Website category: restaurant
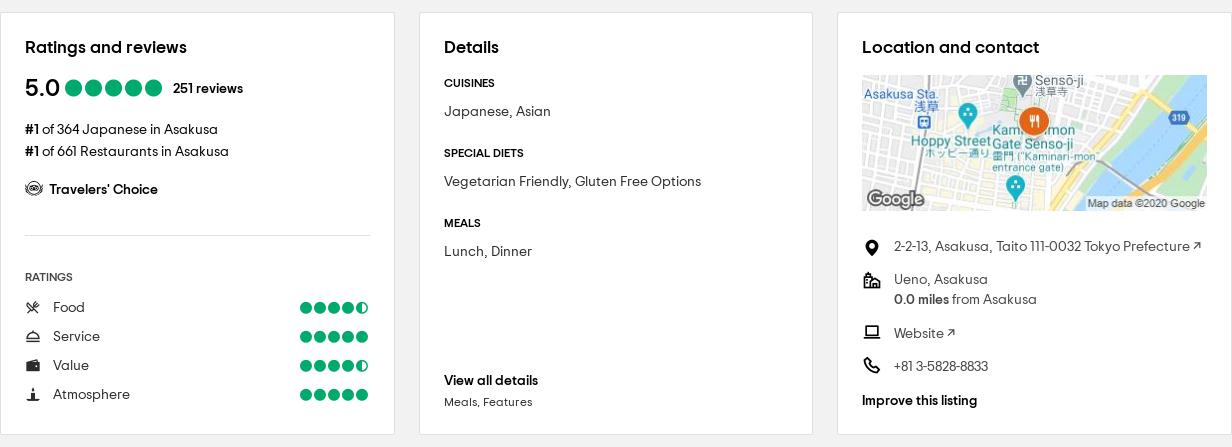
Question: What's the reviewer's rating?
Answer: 5.0

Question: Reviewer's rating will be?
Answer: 5.0

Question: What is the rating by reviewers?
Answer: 5.0

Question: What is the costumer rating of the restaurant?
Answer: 5.0

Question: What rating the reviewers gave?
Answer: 5.0

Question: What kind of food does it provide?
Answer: Japanese, Asian

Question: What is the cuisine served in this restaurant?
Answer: Japanese, Asian

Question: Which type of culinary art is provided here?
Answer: Japanese, Asian

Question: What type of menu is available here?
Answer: Japanese, Asian

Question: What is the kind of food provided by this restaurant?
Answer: Japanese, Asian

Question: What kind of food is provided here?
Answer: Japanese, Asian

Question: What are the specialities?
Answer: Japanese, Asian

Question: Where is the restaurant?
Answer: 2-2-13, Asakusa, Taito 111-0032 Tokyo Prefecture

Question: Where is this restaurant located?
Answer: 2-2-13, Asakusa, Taito 111-0032 Tokyo Prefecture

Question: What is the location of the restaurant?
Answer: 2-2-13, Asakusa, Taito 111-0032 Tokyo Prefecture

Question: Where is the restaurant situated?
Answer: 2-2-13, Asakusa, Taito 111-0032 Tokyo Prefecture

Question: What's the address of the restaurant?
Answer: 2-2-13, Asakusa, Taito 111-0032 Tokyo Prefecture

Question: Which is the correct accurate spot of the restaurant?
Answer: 2-2-13, Asakusa, Taito 111-0032 Tokyo Prefecture

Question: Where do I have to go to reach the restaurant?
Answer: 2-2-13, Asakusa, Taito 111-0032 Tokyo Prefecture

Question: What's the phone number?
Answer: +81 3-5828-8833

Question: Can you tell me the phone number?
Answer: +81 3-5828-8833

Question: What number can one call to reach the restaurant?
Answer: +81 3-5828-8833

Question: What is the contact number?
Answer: +81 3-5828-8833

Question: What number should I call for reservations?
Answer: +81 3-5828-8833

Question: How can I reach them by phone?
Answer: +81 3-5828-8833